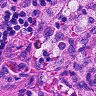
Metastatic tissue present: no